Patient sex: F
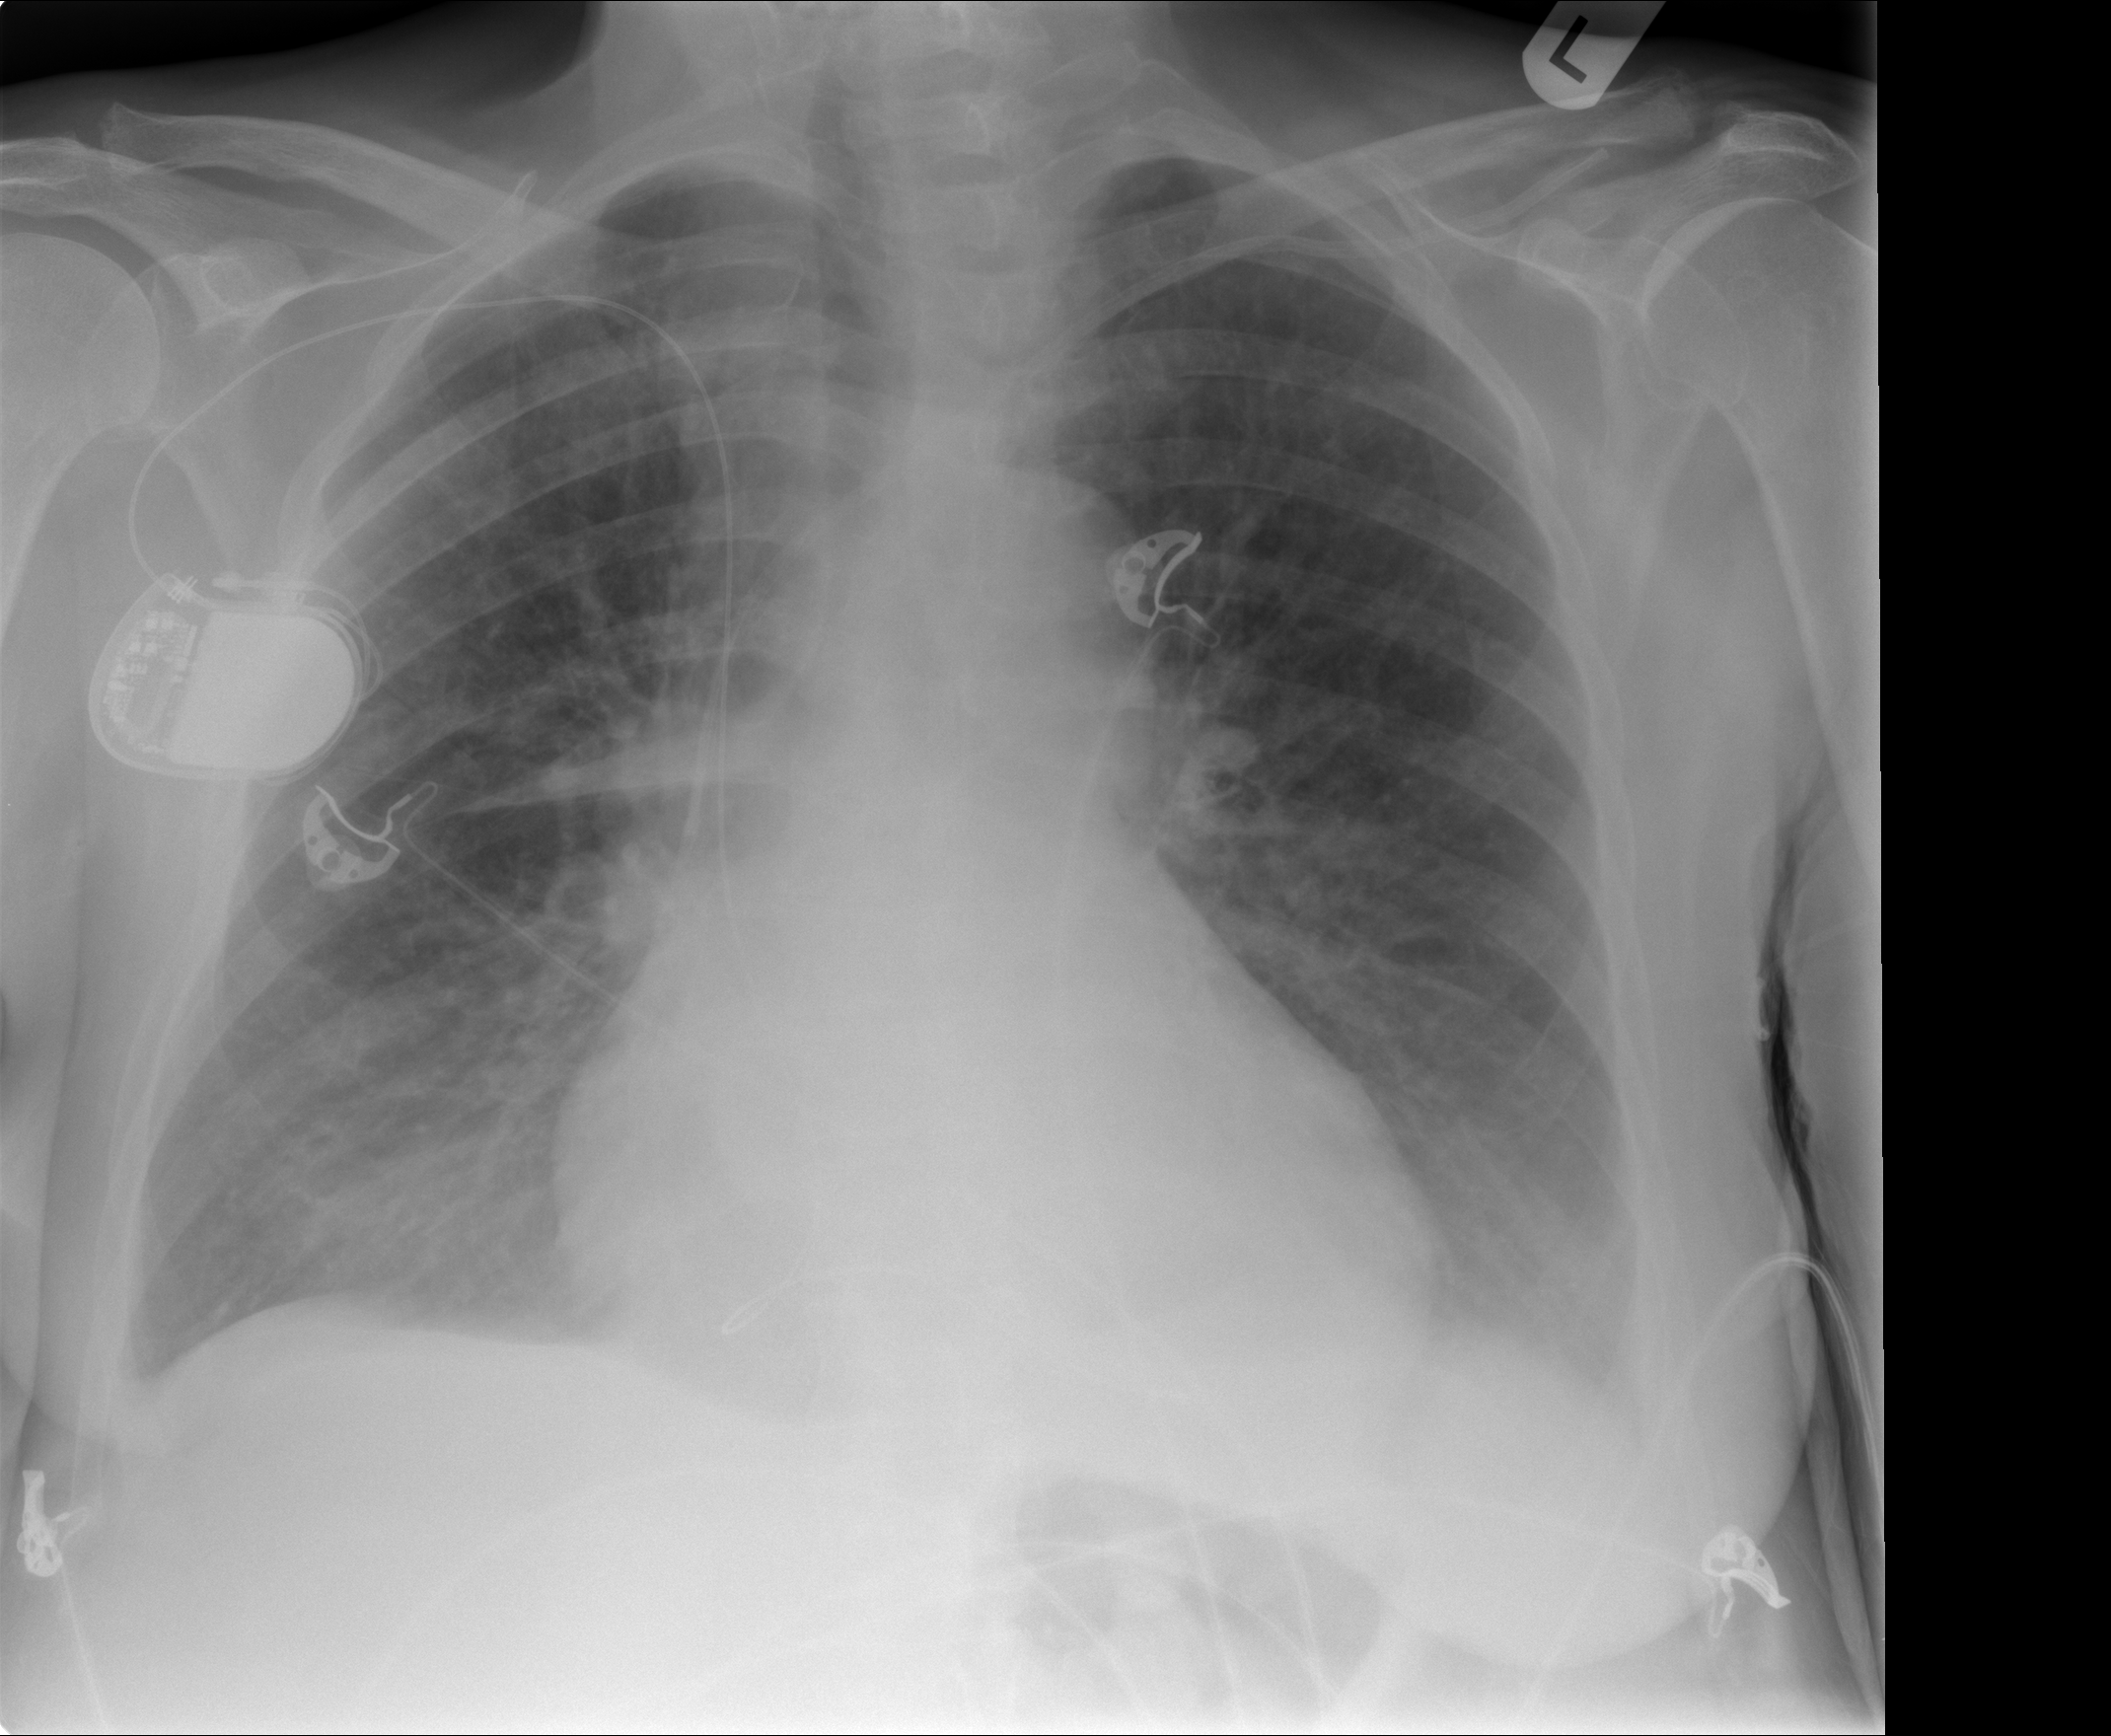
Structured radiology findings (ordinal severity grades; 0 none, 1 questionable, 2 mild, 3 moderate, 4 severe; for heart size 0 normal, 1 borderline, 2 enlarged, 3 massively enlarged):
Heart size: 0
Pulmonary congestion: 2
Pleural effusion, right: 2
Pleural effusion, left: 2
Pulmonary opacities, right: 2
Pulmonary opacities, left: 2
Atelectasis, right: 2
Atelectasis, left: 2